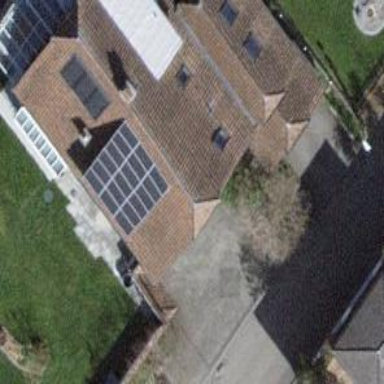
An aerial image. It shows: Solar power generator.